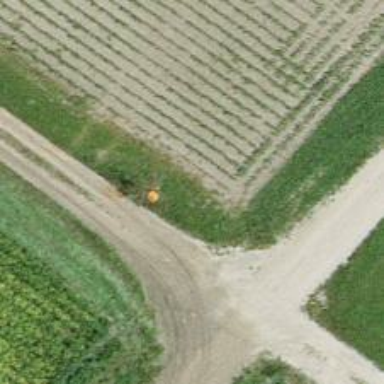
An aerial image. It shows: Pole supporting pipeline marker with roof cover.